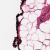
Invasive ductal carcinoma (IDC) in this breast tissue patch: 0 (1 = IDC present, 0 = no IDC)